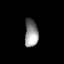
Tissue: lung
Cell type: Fibroblasts
Senescence score: 0.5587
Nuclear area (px): 361
Mean DAPI intensity: 143.346